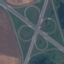
Label: Highway